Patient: sex M, age 21
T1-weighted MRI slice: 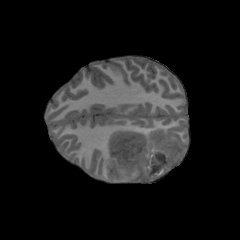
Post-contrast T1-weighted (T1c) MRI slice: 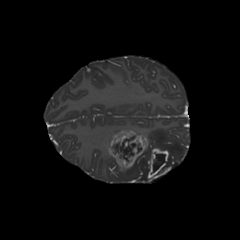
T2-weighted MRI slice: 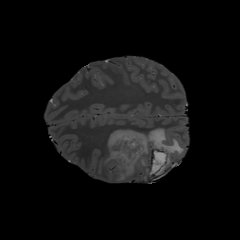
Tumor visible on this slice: yes
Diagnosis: Glioblastoma, IDH-wildtype
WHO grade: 4